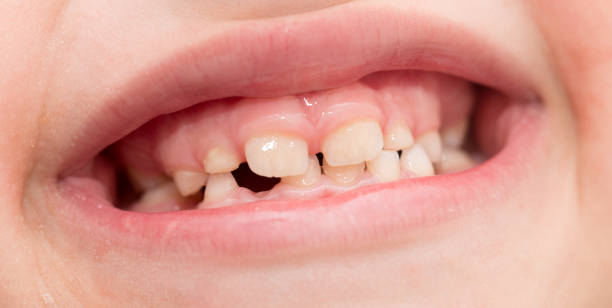
Condition: hypodontia